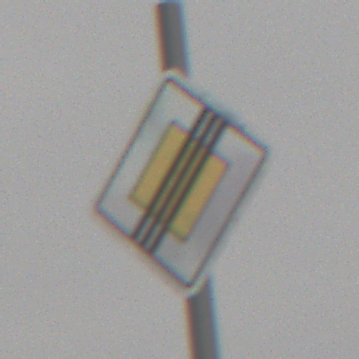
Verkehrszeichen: EndeVorfahrtsstrasse
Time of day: MorningAfternoon
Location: Outdoor (Nature)
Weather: Overcast
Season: Winter
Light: Natural